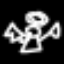
Label: angel